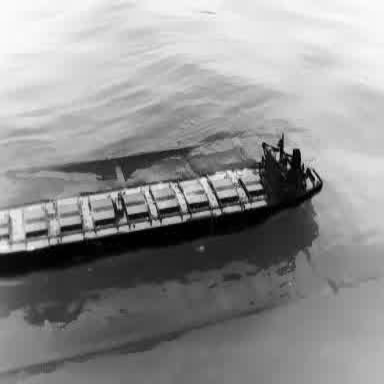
There is a liner in the infrared image.